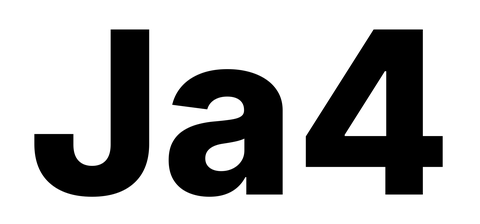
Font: Inter_ExtraBold